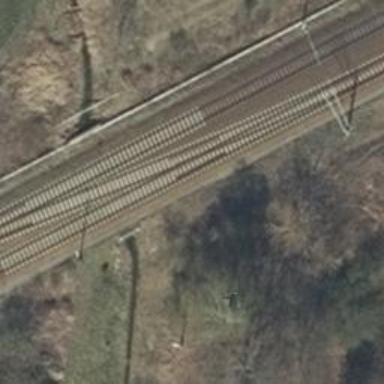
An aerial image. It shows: Railway switch.